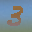
Label: 3